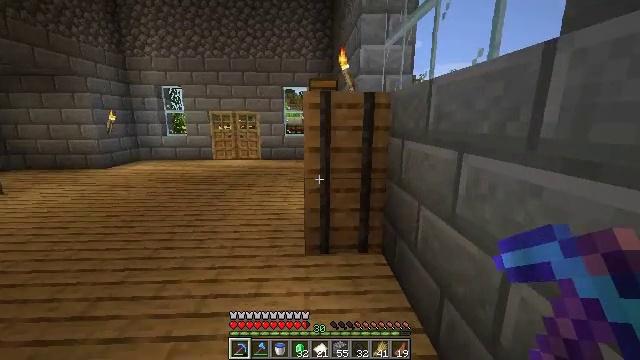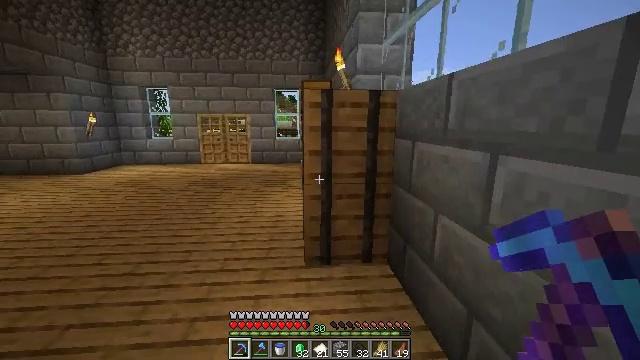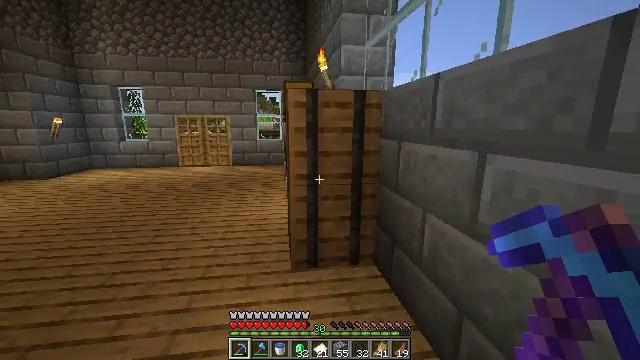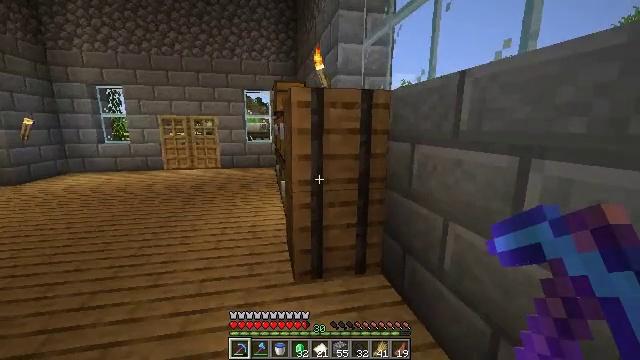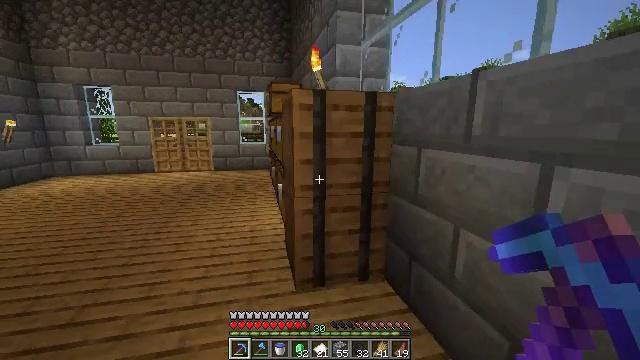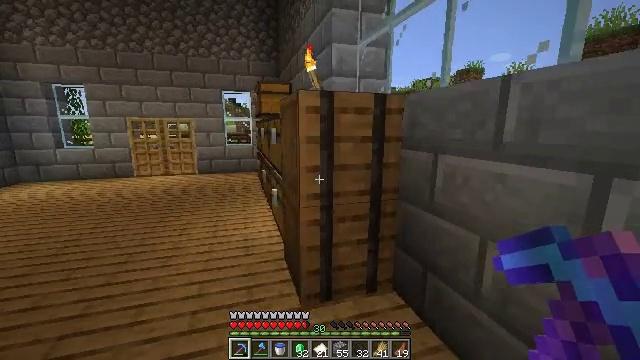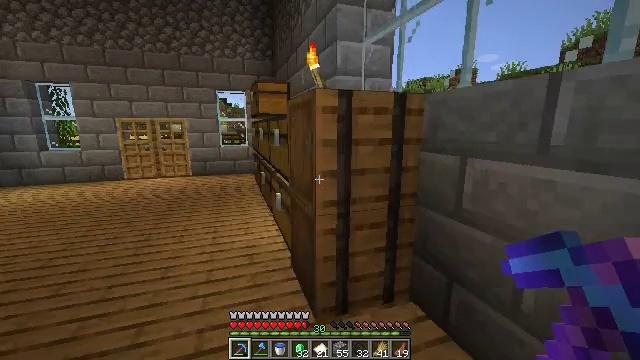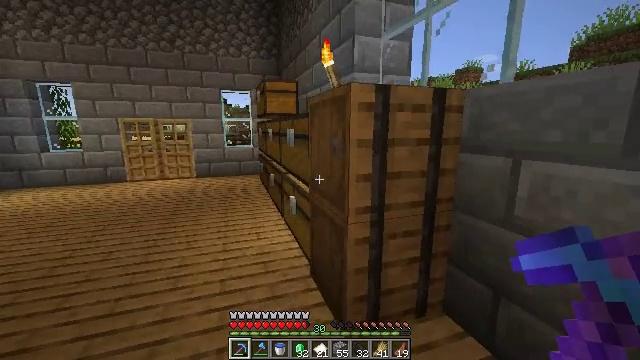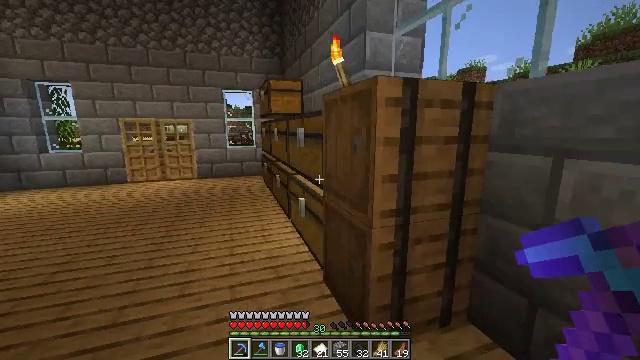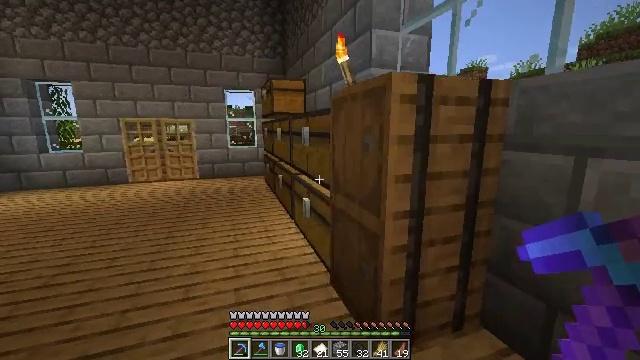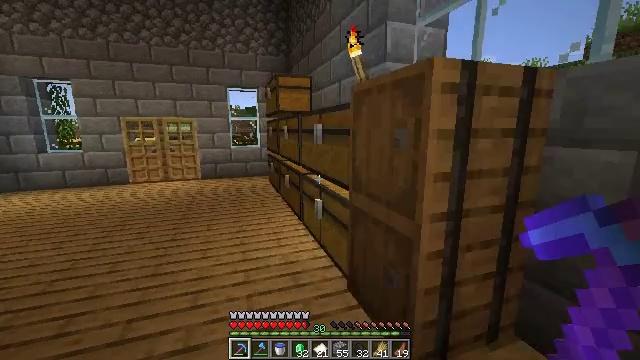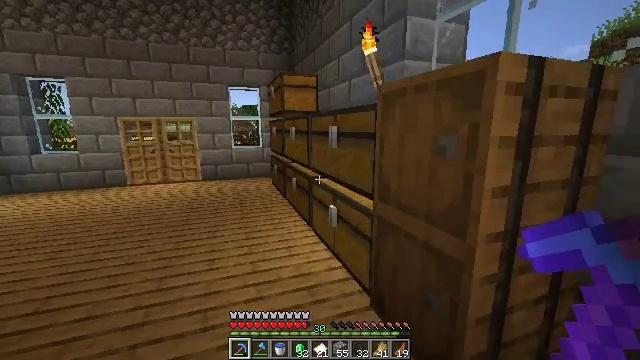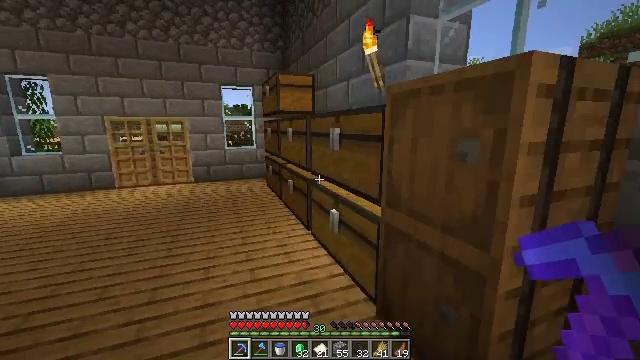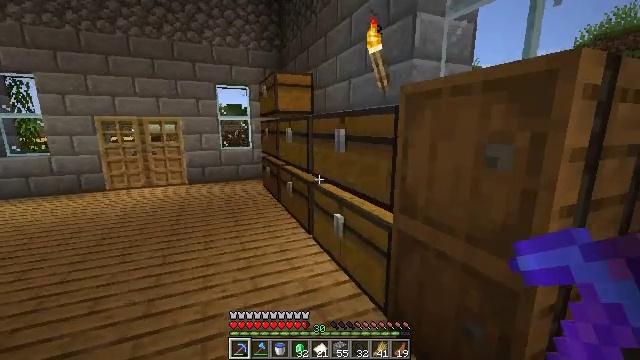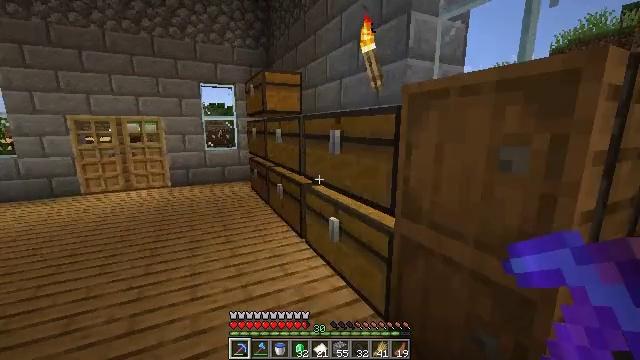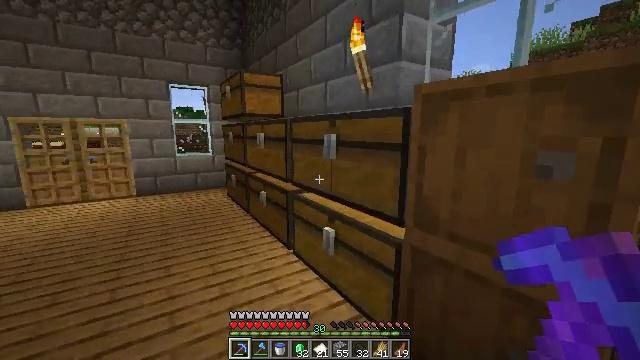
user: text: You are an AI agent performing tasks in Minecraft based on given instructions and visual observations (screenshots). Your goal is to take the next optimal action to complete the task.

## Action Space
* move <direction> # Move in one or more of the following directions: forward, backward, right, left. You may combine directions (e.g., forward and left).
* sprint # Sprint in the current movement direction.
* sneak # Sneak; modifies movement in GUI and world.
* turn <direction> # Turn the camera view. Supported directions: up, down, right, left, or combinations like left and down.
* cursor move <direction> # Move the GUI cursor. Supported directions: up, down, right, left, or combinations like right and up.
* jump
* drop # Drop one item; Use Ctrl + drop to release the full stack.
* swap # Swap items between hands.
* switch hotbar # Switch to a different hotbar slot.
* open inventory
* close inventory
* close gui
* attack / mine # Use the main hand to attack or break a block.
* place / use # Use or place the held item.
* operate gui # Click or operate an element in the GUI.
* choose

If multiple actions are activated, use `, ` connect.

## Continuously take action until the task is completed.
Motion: motion action
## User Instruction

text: Break down iron ingot in the crafting table to get iron nugget.
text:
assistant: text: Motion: move forward and move left, turn right
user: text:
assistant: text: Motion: move forward and move left, turn right
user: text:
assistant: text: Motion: move forward and move left, turn right
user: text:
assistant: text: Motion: move forward and move left, turn right
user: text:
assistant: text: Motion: move forward and move left, turn right
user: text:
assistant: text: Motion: move forward and move left, turn right
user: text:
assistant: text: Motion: move forward and move left
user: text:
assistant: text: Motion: move forward and move left
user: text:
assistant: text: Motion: move forward and move left
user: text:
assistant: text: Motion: move forward and move left
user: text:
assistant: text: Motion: move forward and move left
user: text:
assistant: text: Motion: move forward and move left, turn right
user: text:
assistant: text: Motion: move forward and move left, turn right
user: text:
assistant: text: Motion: move forward and move left, turn right
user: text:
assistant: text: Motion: move forward and move left, turn right
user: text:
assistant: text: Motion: move forward and move left, turn right and up
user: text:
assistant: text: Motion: move forward and move left, turn right and up
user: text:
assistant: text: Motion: move forward and move left, turn right and up
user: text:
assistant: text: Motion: move forward, turn right and up
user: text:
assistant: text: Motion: turn right and up, use / place
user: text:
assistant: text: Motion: use / place
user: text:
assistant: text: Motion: use / place
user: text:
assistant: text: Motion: use / place
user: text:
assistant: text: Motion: no_op
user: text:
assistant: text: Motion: open gui
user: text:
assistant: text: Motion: no_op
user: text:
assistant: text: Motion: no_op
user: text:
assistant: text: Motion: no_op
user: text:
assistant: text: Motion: no_op
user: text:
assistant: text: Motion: cursor move down